Question: I'm a new bie to CPP. I'm trying to use 'pointer' and 'cin' combination which is giving strange result.
'''
int *array;
int numOfElem = 0;
cout << "
Enter number of elements in array : ";
cin >> numOfElem;
array = new (nothrow)int[numOfElem];
if(array != 0)
{
for(int index = 0; index < numOfElem; index++)
{
cout << "
Enter " << index << " value";
cin >> *array++;
}
cout << "
values are : " ;
for(int index = 0; index < numOfElem; index++)
{
cout << *(array+index) << ",";
}
}else
{
cout << "Memory cant be allocated :(";
}
'''
The out put is

What the problem with my code ?
Regards,
Sha
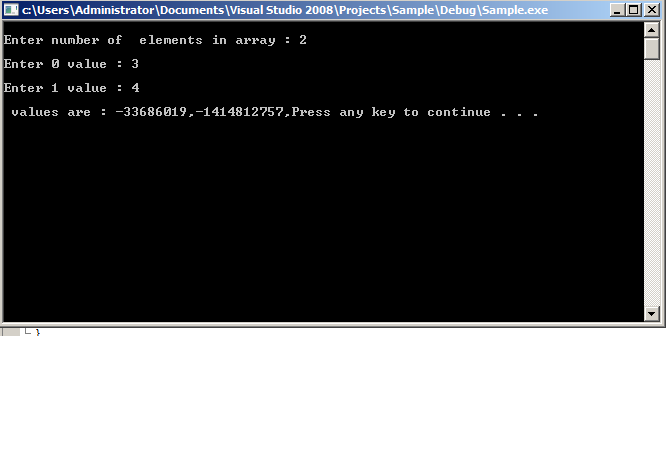
Answer: You are advancing the pointer, 'array', in the first loop:
'''
for(int index = 0; index < numOfElem; index++)
{
cout << "
Enter " << index << " value";
cin >> *array++;
}
'''
And then you pretend you are using the original, unmodified pointer in the second loop:
'''
cout << "
values are : " ;
for(int index = 0; index < numOfElem; index++)
{
cout << *(array+index) << ",";
}
'''